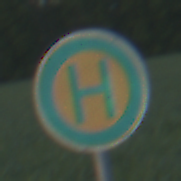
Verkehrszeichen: Haltestelle
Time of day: SunriseSunset
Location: Outdoor (Nature)
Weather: PartlyCloudy
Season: NotSpecified
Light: Natural